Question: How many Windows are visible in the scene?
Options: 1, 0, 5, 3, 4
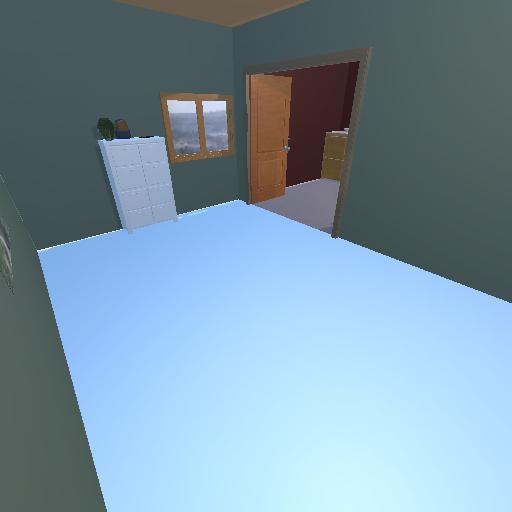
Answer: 1